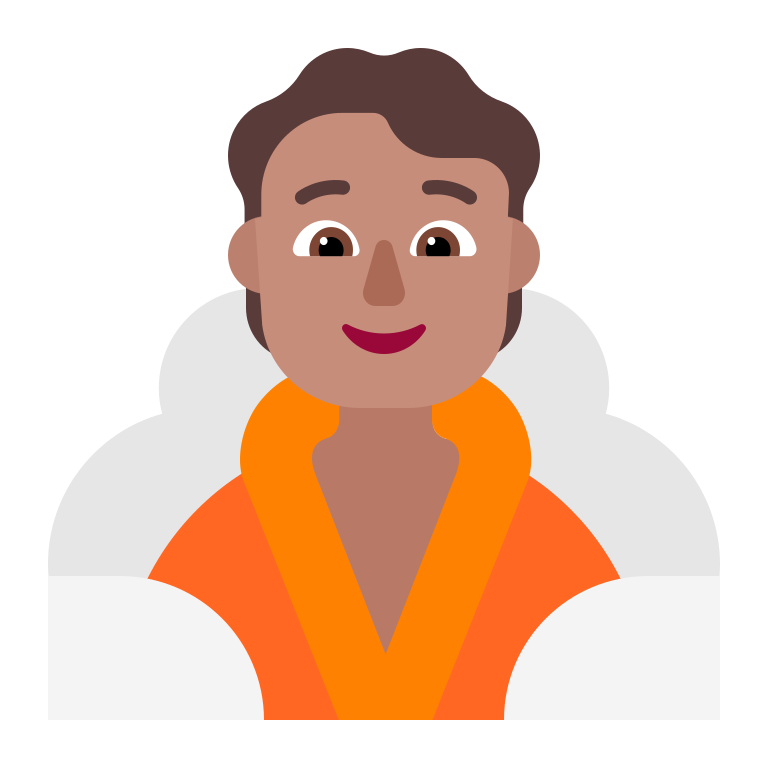
person in steamy room flat